Question: Count the number of objects in the diagram.
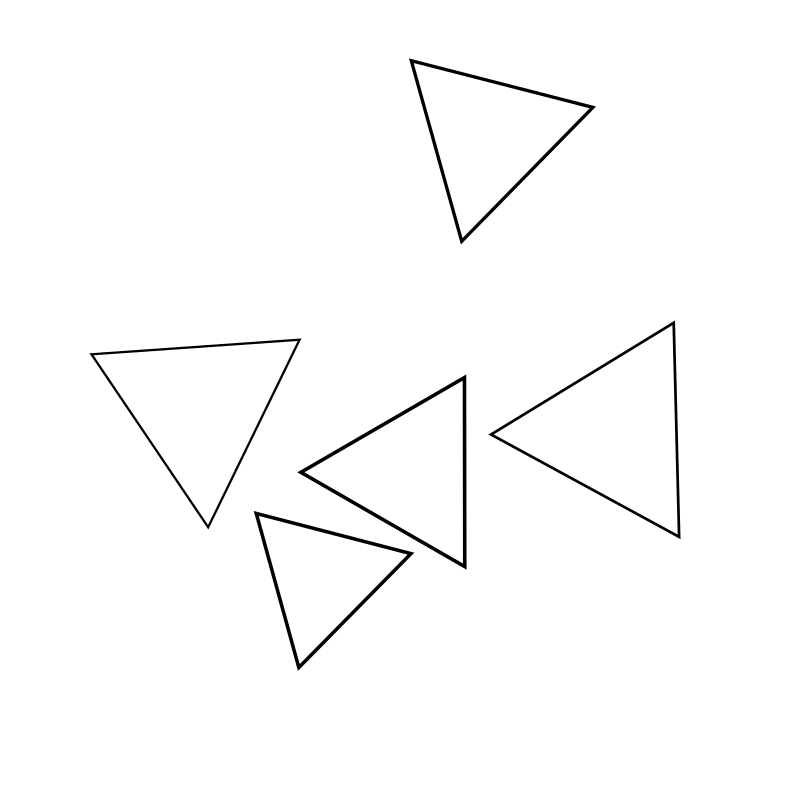
Answer: 5